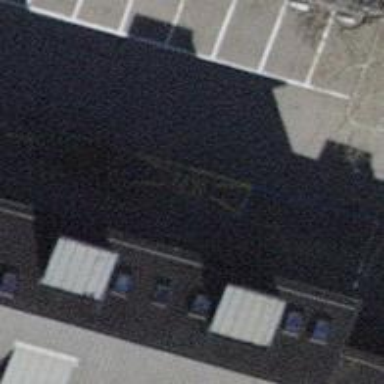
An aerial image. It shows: Taxi stand.